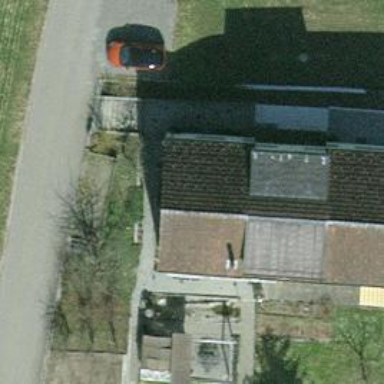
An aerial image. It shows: Semi-detached house.